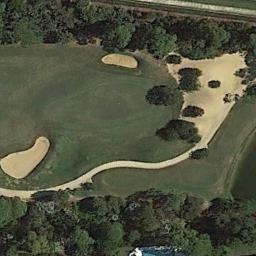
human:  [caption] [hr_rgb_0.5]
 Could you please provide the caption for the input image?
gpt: There are many buildings beside the golf course .

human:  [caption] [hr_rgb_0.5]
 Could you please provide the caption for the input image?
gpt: There are several bunkers on a large green lawn on the golf course, Many trees and a building with a swimming pool .

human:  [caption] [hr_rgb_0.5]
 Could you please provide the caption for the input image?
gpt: The golf course has a putting green, A clearing, Some barrier trees and two sandpits and some barrier trees are on both sides of a fairway .

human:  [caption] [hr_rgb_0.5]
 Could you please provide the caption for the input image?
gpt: There are three bunkers and a winding road in this area .

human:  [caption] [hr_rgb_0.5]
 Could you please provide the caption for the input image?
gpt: There are some green trees and several bunkers on the golf course .